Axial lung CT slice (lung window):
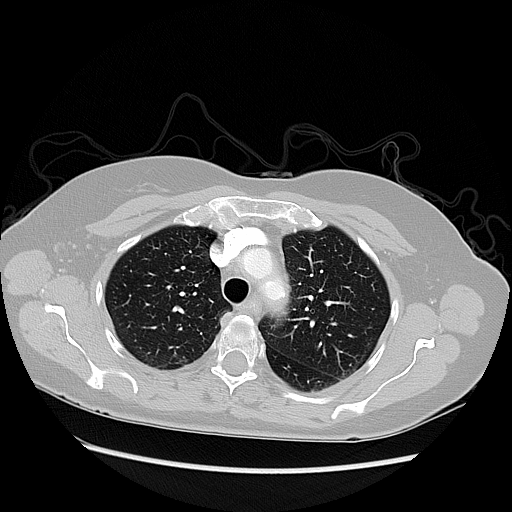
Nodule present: no